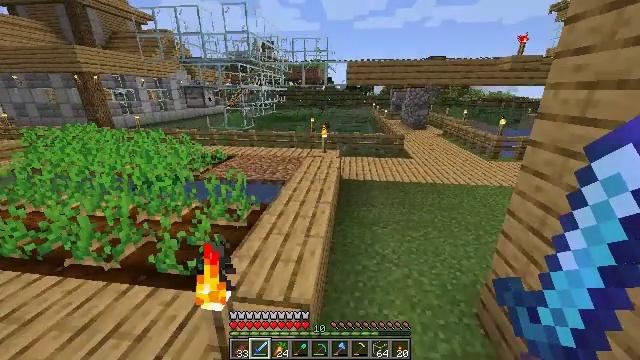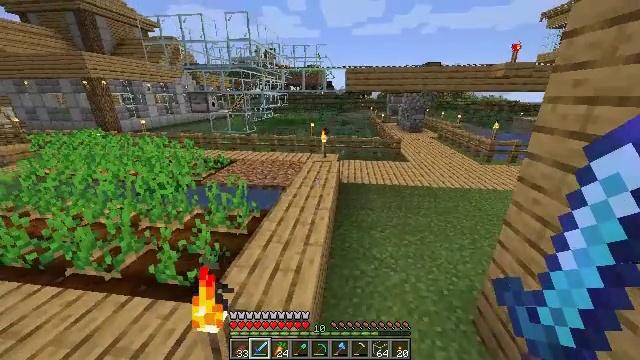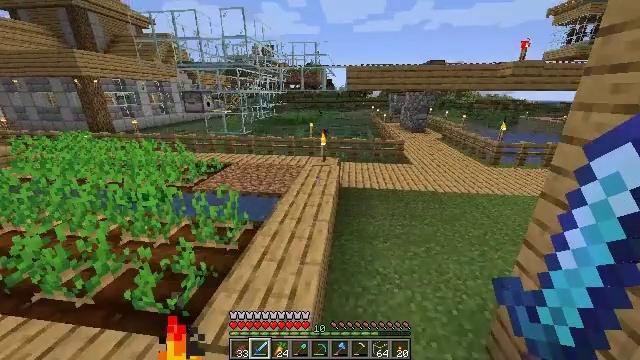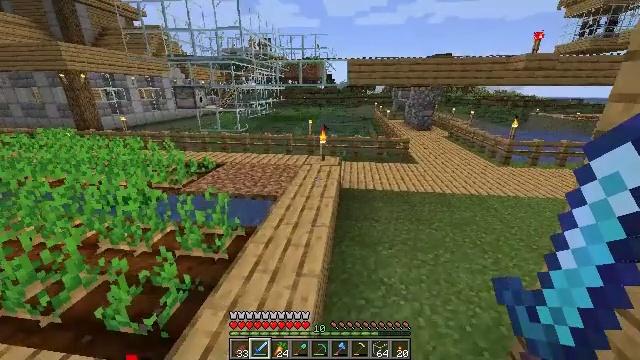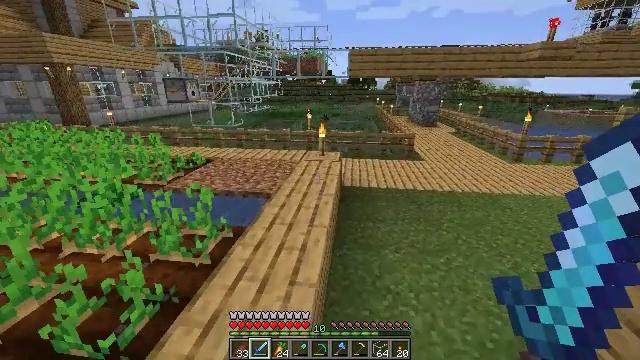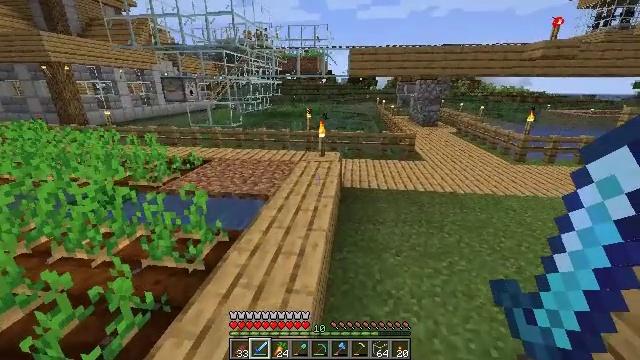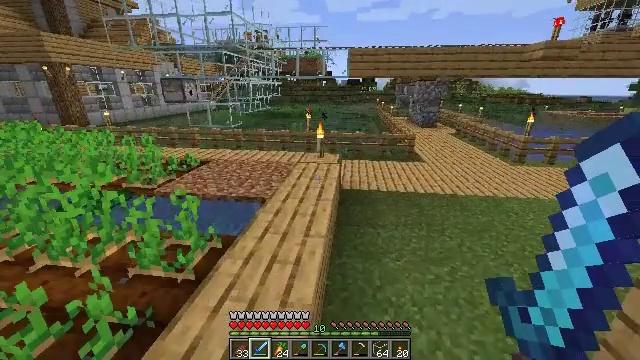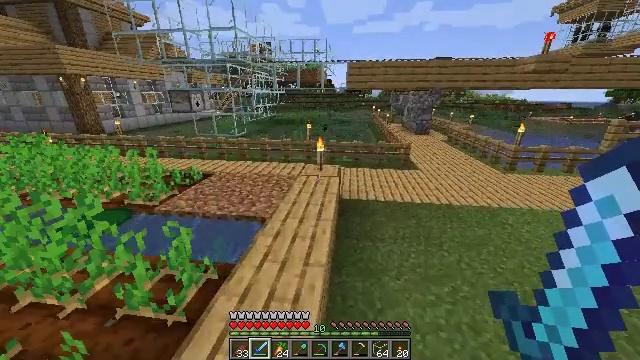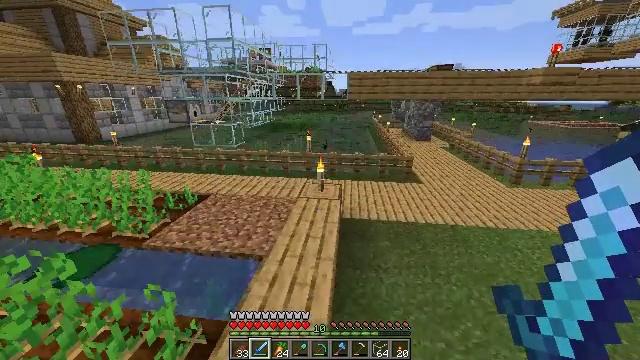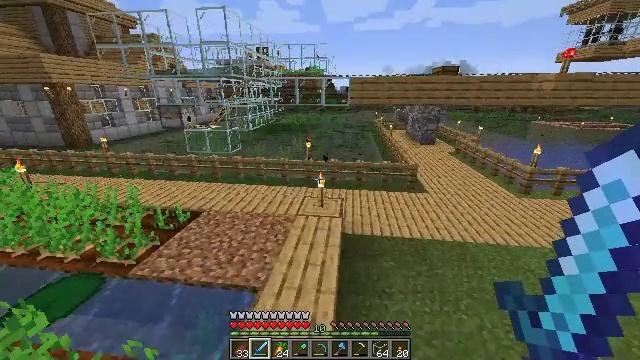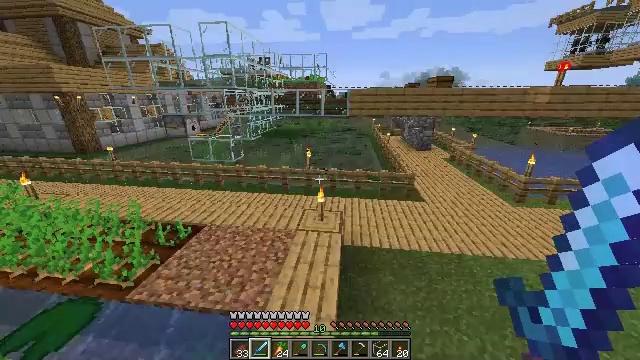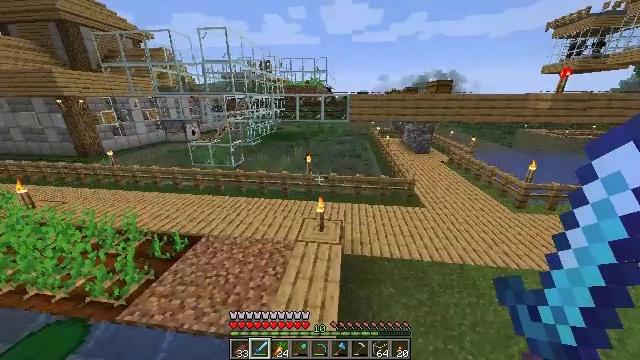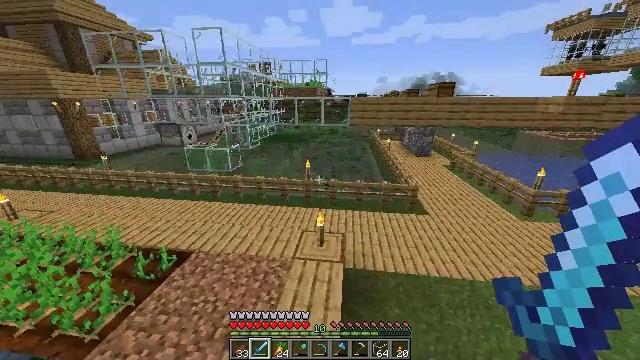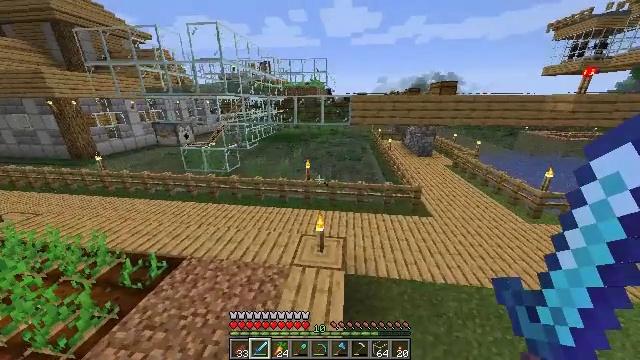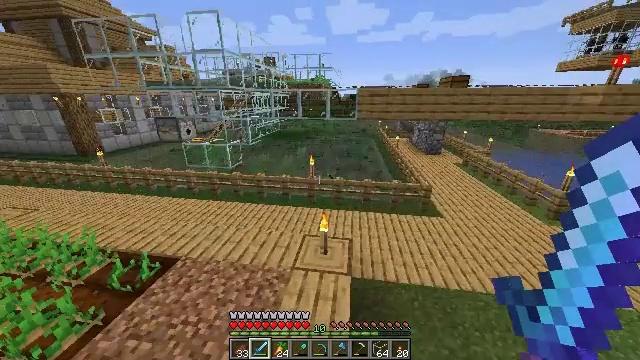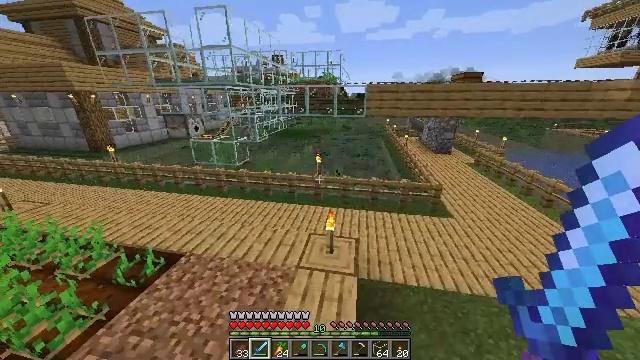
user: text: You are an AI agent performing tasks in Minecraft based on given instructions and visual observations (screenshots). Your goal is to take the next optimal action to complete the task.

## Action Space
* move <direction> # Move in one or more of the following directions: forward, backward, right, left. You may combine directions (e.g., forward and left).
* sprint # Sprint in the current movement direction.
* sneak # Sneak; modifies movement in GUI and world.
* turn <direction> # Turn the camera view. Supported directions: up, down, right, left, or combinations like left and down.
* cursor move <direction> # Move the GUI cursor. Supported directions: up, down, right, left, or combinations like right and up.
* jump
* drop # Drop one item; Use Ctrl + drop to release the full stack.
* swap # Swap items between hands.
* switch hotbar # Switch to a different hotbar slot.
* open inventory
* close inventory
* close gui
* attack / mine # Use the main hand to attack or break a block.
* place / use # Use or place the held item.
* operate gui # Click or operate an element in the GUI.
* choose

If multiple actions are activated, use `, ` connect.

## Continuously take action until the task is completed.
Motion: motion action
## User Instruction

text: craft item air
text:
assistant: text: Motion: move forward, jump
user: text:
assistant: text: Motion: move forward, jump
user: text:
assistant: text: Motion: move forward, jump
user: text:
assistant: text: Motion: move forward, jump
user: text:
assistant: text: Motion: move forward, jump
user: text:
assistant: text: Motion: move forward, sprint, jump
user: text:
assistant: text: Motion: move forward, sprint, jump
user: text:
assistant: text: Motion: move forward, sprint, jump
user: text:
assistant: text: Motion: move forward, sprint, jump
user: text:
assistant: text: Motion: move forward, sprint, jump
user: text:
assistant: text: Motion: move forward, jump
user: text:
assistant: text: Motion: move forward, jump
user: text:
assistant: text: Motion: move forward, jump
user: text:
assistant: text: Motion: move forward, turn left, jump
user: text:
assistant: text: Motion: move forward, turn left, jump
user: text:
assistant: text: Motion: move forward, turn left
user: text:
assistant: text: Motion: turn left
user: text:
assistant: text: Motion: turn left
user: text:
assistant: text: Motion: turn left
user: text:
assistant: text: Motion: move right, turn left
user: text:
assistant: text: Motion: move right
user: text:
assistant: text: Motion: move right
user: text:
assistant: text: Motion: no_op
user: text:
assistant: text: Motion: no_op
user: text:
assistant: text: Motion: no_op
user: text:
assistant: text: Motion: no_op
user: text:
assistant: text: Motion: no_op
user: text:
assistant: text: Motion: no_op
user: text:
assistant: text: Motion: no_op
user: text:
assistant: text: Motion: no_op